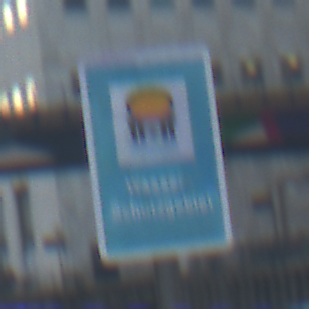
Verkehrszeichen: Wasserschutzgebiet
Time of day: MorningAfternoon
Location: Outdoor (Urban)
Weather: PartlyCloudy
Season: NotSpecified
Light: Natural